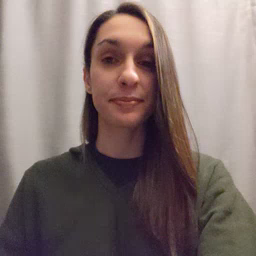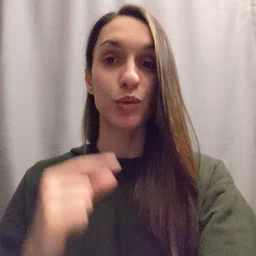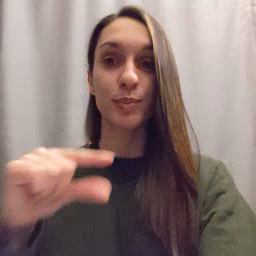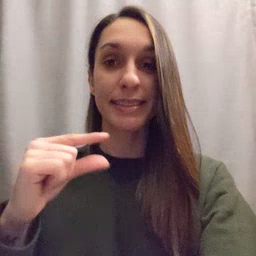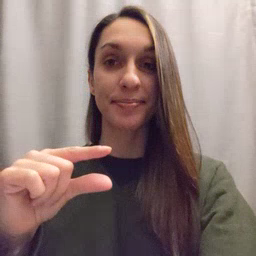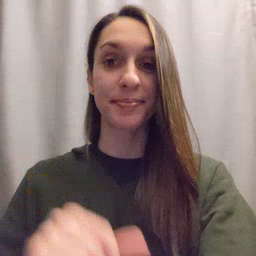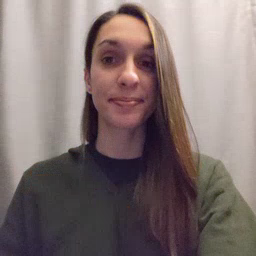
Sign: green